Aerial crown-view tile of a tropical tree (Barro Colorado Island, Panama), acquired 20241216:
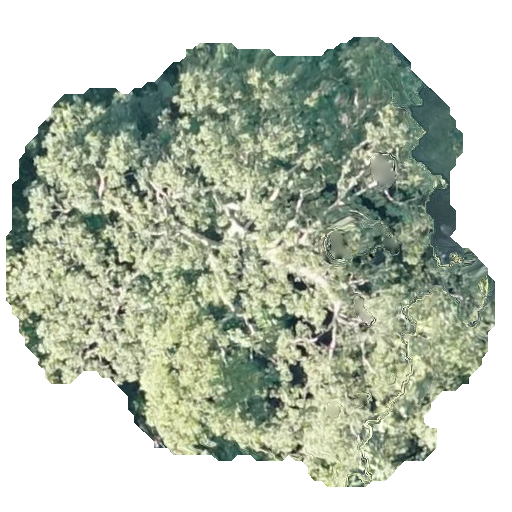
Species: Astronium graveolens
GBIF accepted scientific name: Astronium graveolens
Crown area: 236.038 m²